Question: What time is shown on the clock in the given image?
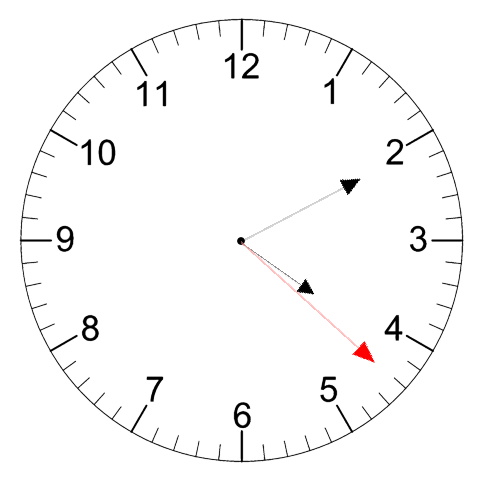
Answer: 04:10:22